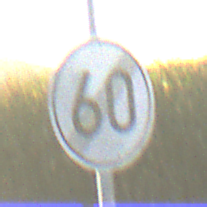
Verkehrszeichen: EndeGeschwindigkeit60
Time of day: SunriseSunset
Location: Outdoor (RoadRail)
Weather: Clear
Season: NotSpecified
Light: Natural